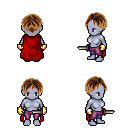
a pixel art fantasy rpg character, female body template, dark elf, purple skin, red cape, magenta pants, brown parted hairstyle, gold gloves, dagger, four views (front, back, left, right), 2x2 character sprite sheet, small pixel art, hard edges, no anti-aliasing